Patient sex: F
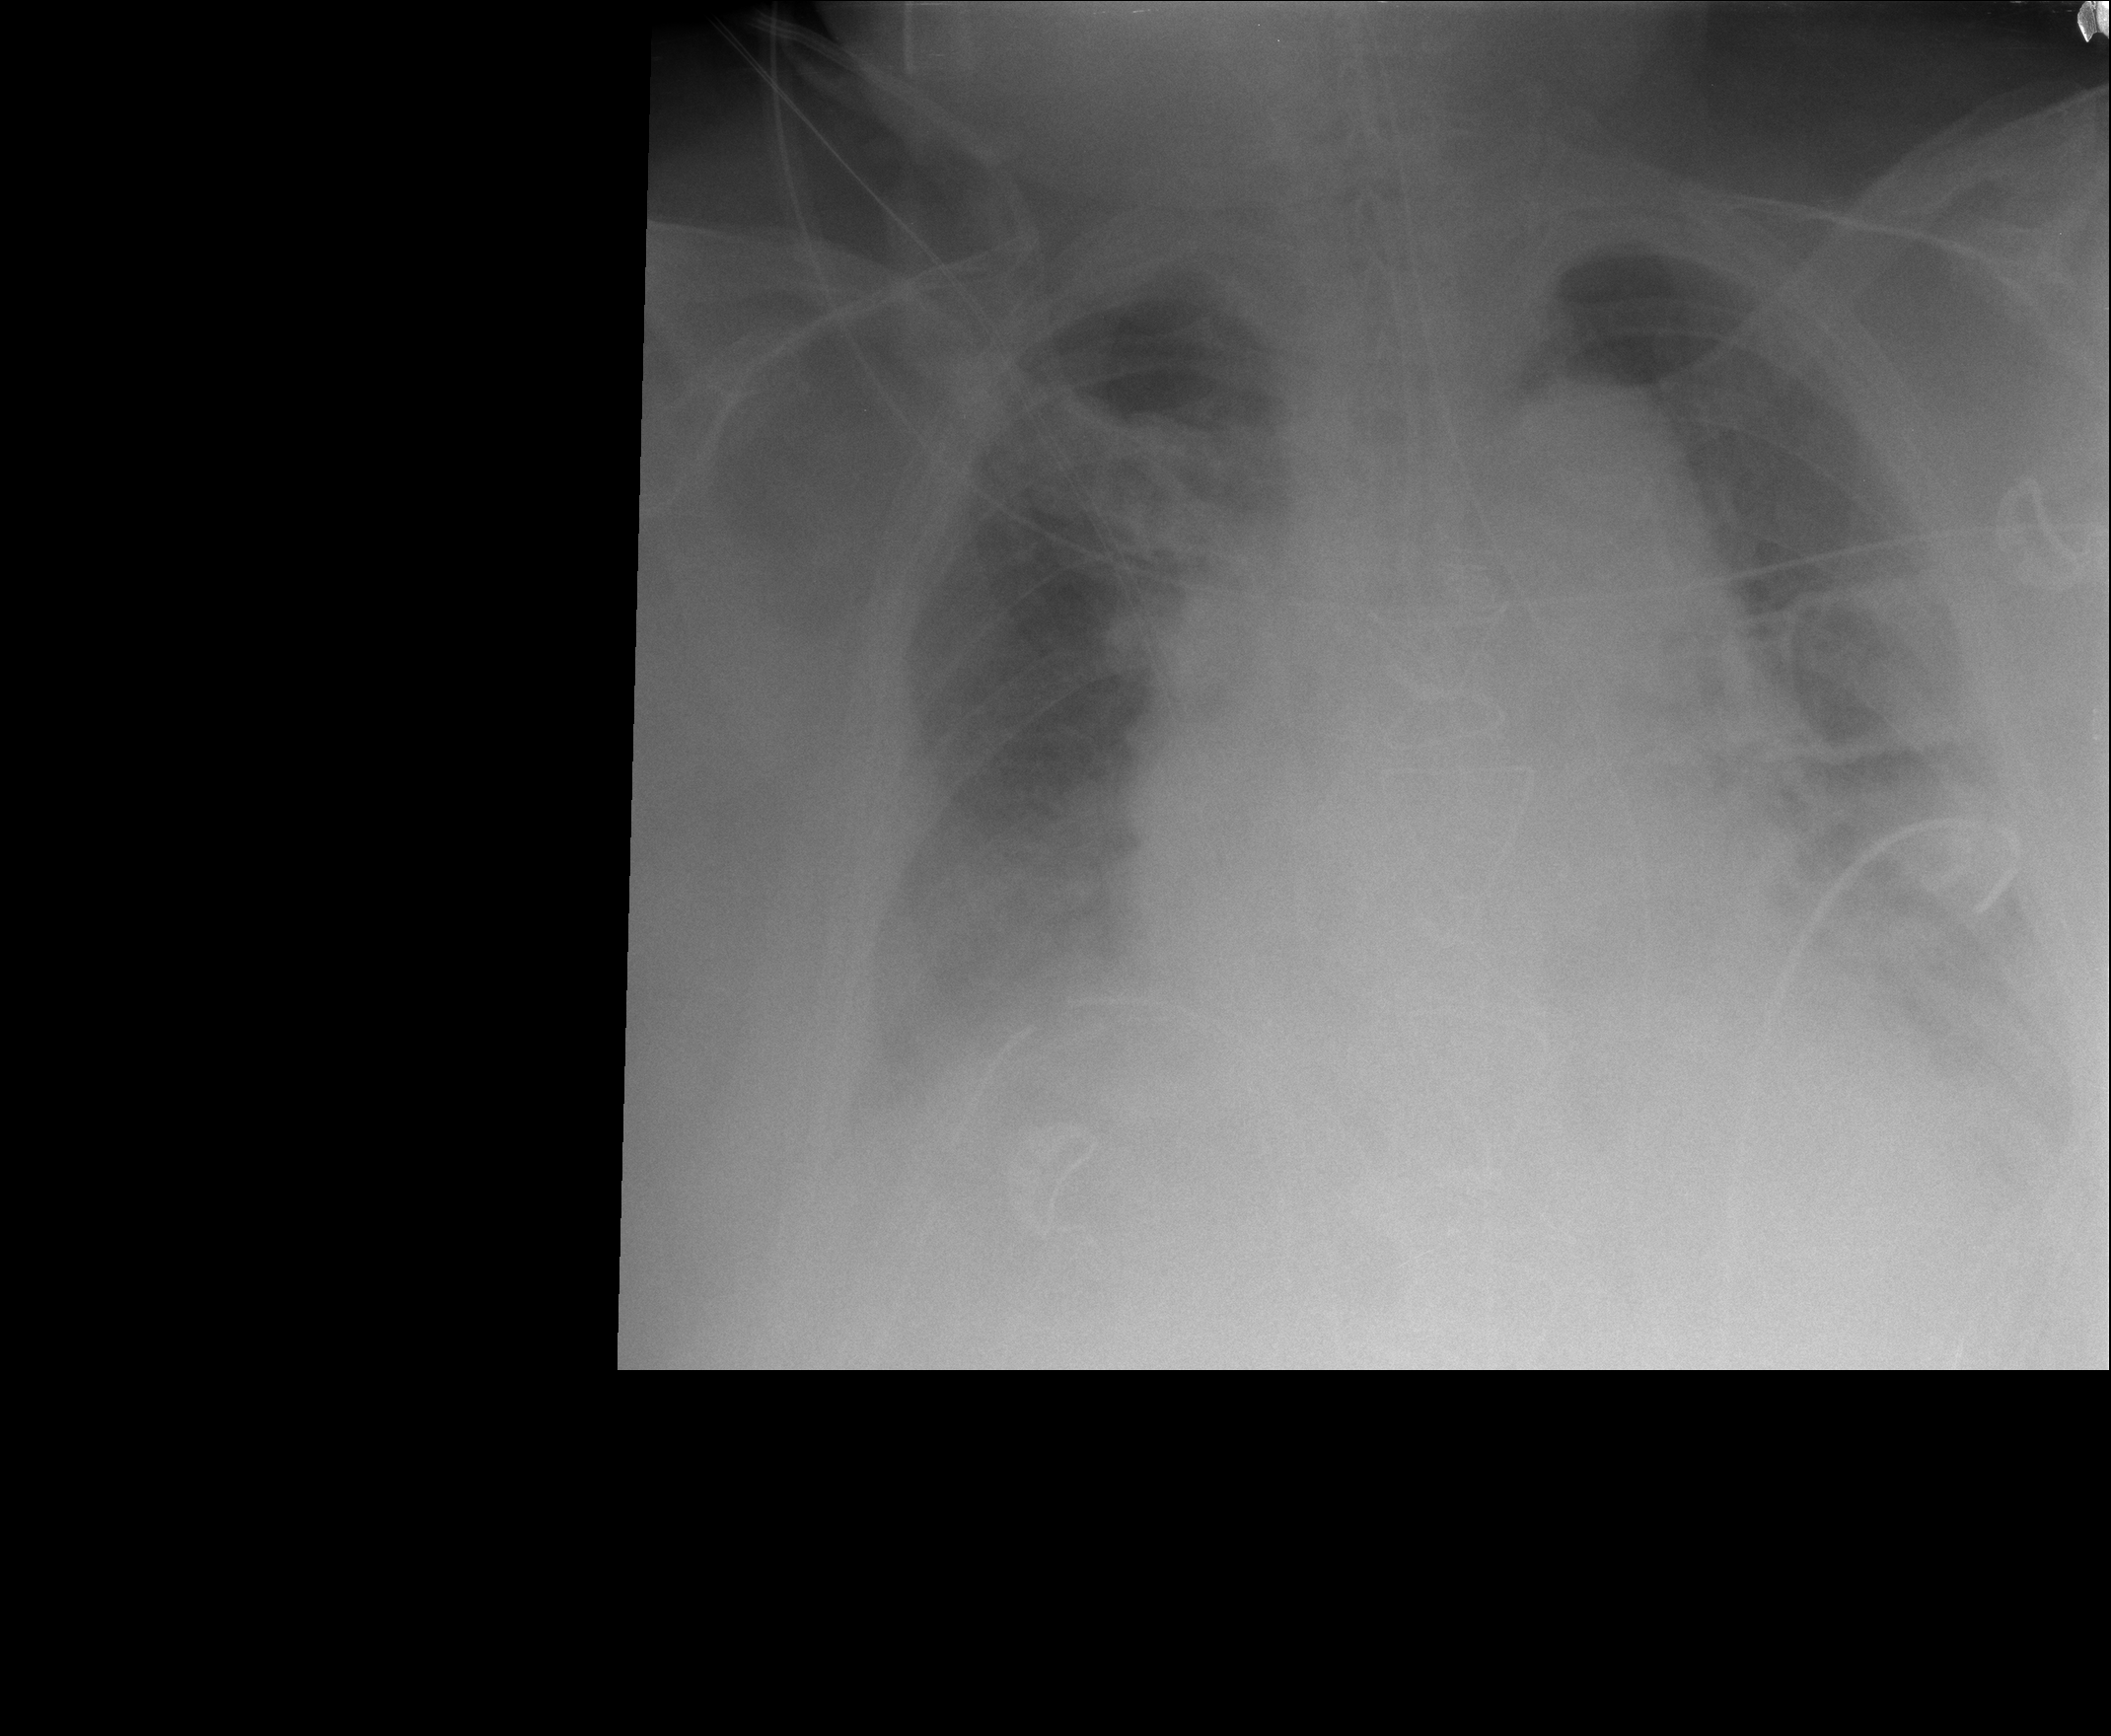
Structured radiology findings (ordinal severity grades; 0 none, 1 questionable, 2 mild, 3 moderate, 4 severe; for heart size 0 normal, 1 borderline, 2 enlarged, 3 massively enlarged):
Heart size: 1
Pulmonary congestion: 1
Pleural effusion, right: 0
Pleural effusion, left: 2
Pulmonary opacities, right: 2
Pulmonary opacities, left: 0
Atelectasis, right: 2
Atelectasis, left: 2